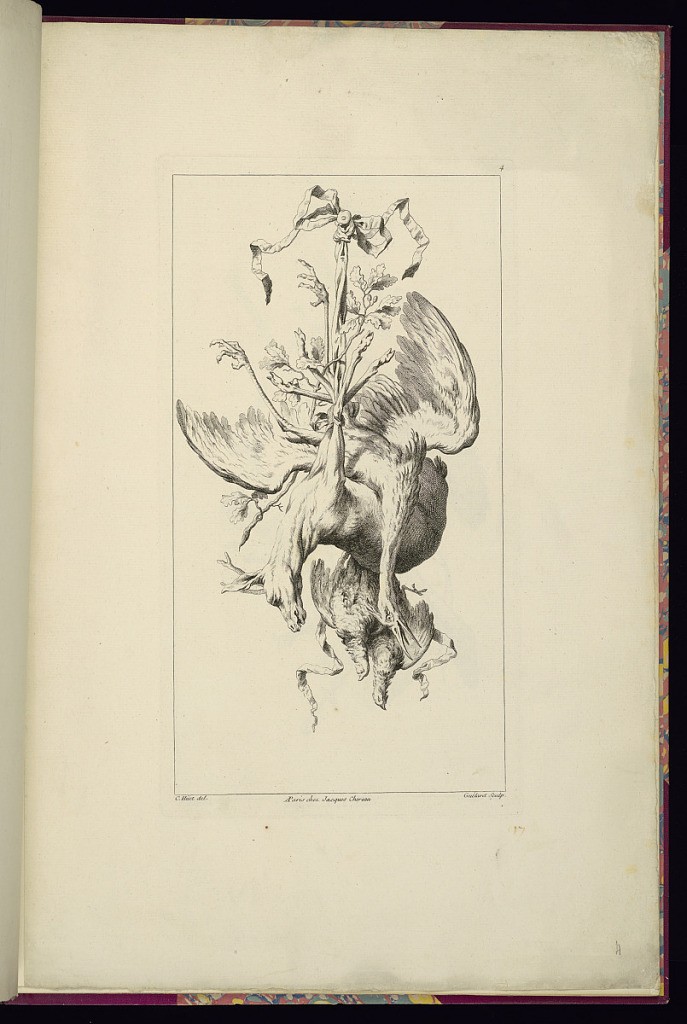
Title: Hunting Trophy
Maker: Christophe Huet, French, 1695 – 1759
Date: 1741
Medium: Etching and engraving on laid paper
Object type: Print
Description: Fourth plate from a series of six designs for hunting trophies. A hanging trophy featuring dead birds, a deer, and foliate branches from tied ribbons. The plate is signed and numbered.